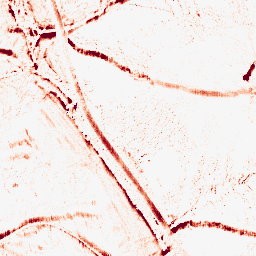
Category: morphological
Decomposition family: morphological_ellipse
Decomposition parameters: operation: opening
width: 10
height: 5
Upsampling method: quintic
Upsampling parameters: scale: 4
Upsampling scale: 4